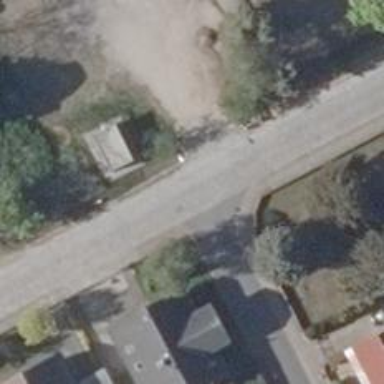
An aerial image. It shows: Residential road.